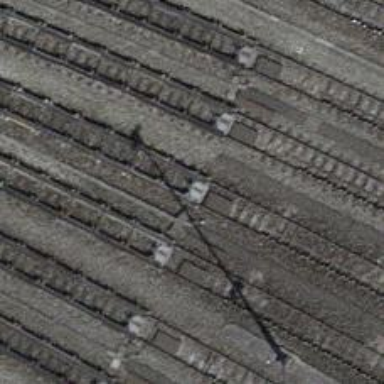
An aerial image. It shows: Single-track railway yard with beam retarder.